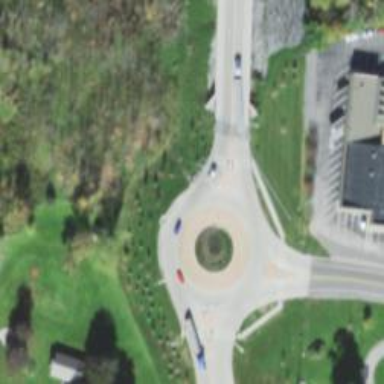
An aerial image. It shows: Roundabout on trunk highway.